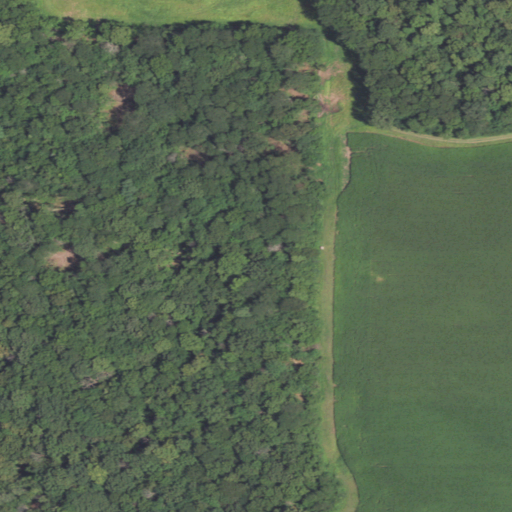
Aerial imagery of cliff(s) in Illinois named Bald Bluff containing deciduous forest and cultivated crops